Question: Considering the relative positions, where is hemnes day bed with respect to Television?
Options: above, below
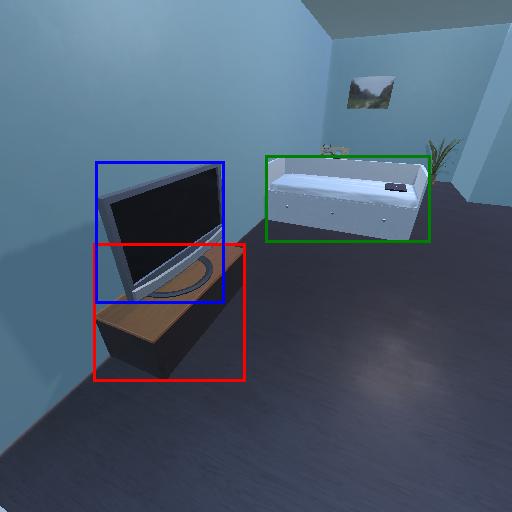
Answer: above